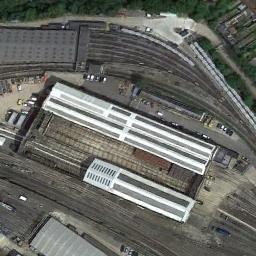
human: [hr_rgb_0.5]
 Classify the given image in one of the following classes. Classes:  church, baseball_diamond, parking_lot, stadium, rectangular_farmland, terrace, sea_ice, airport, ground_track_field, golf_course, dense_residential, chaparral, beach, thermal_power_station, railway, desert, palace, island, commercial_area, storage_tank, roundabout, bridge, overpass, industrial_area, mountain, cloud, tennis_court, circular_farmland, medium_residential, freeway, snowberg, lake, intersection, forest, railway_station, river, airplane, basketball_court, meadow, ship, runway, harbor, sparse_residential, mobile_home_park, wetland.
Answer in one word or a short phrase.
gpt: railway_station